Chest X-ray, PA view. Patient: 48 years old, sex M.
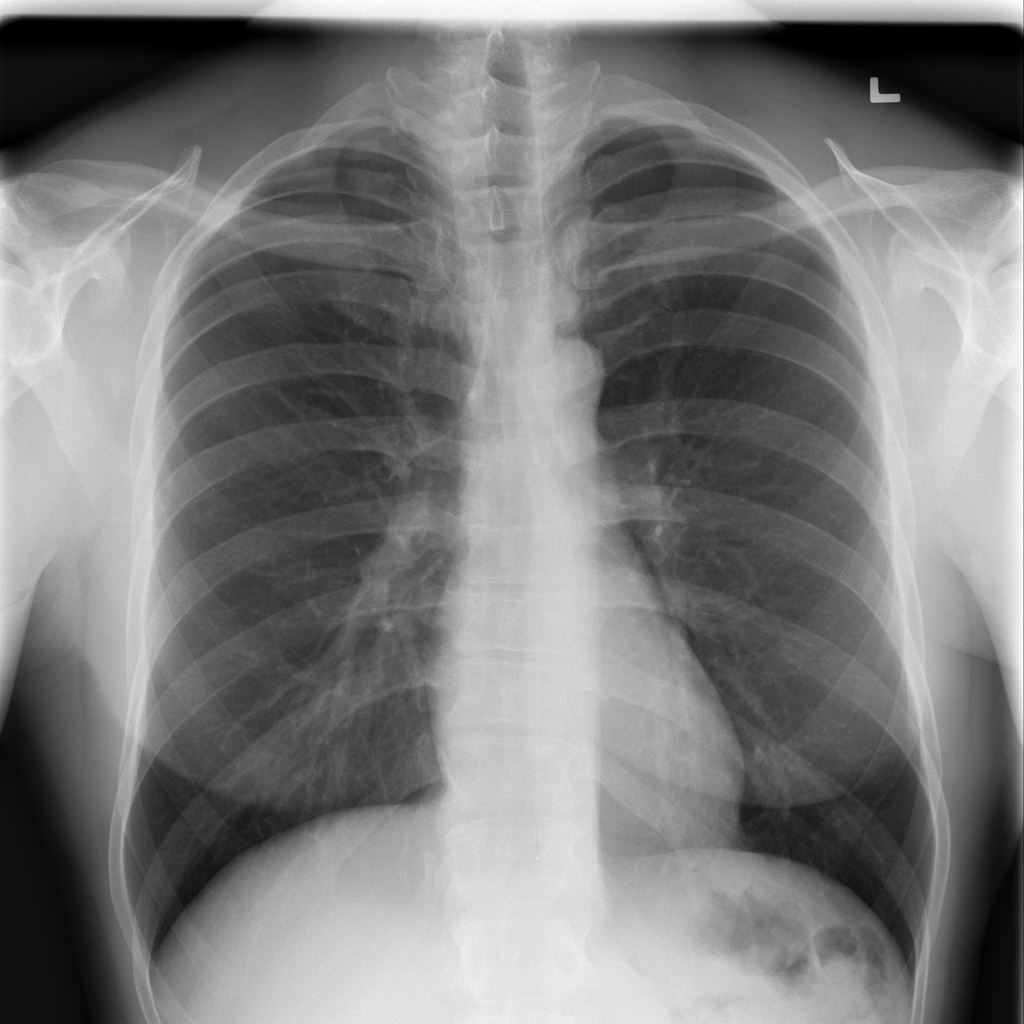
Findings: No Finding